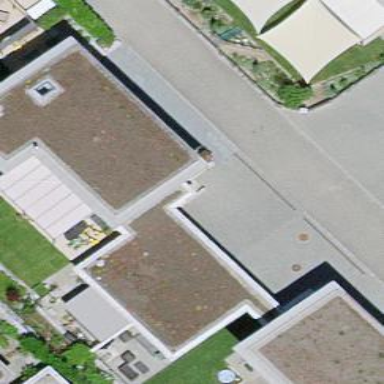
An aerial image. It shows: Flat-roofed residential building.